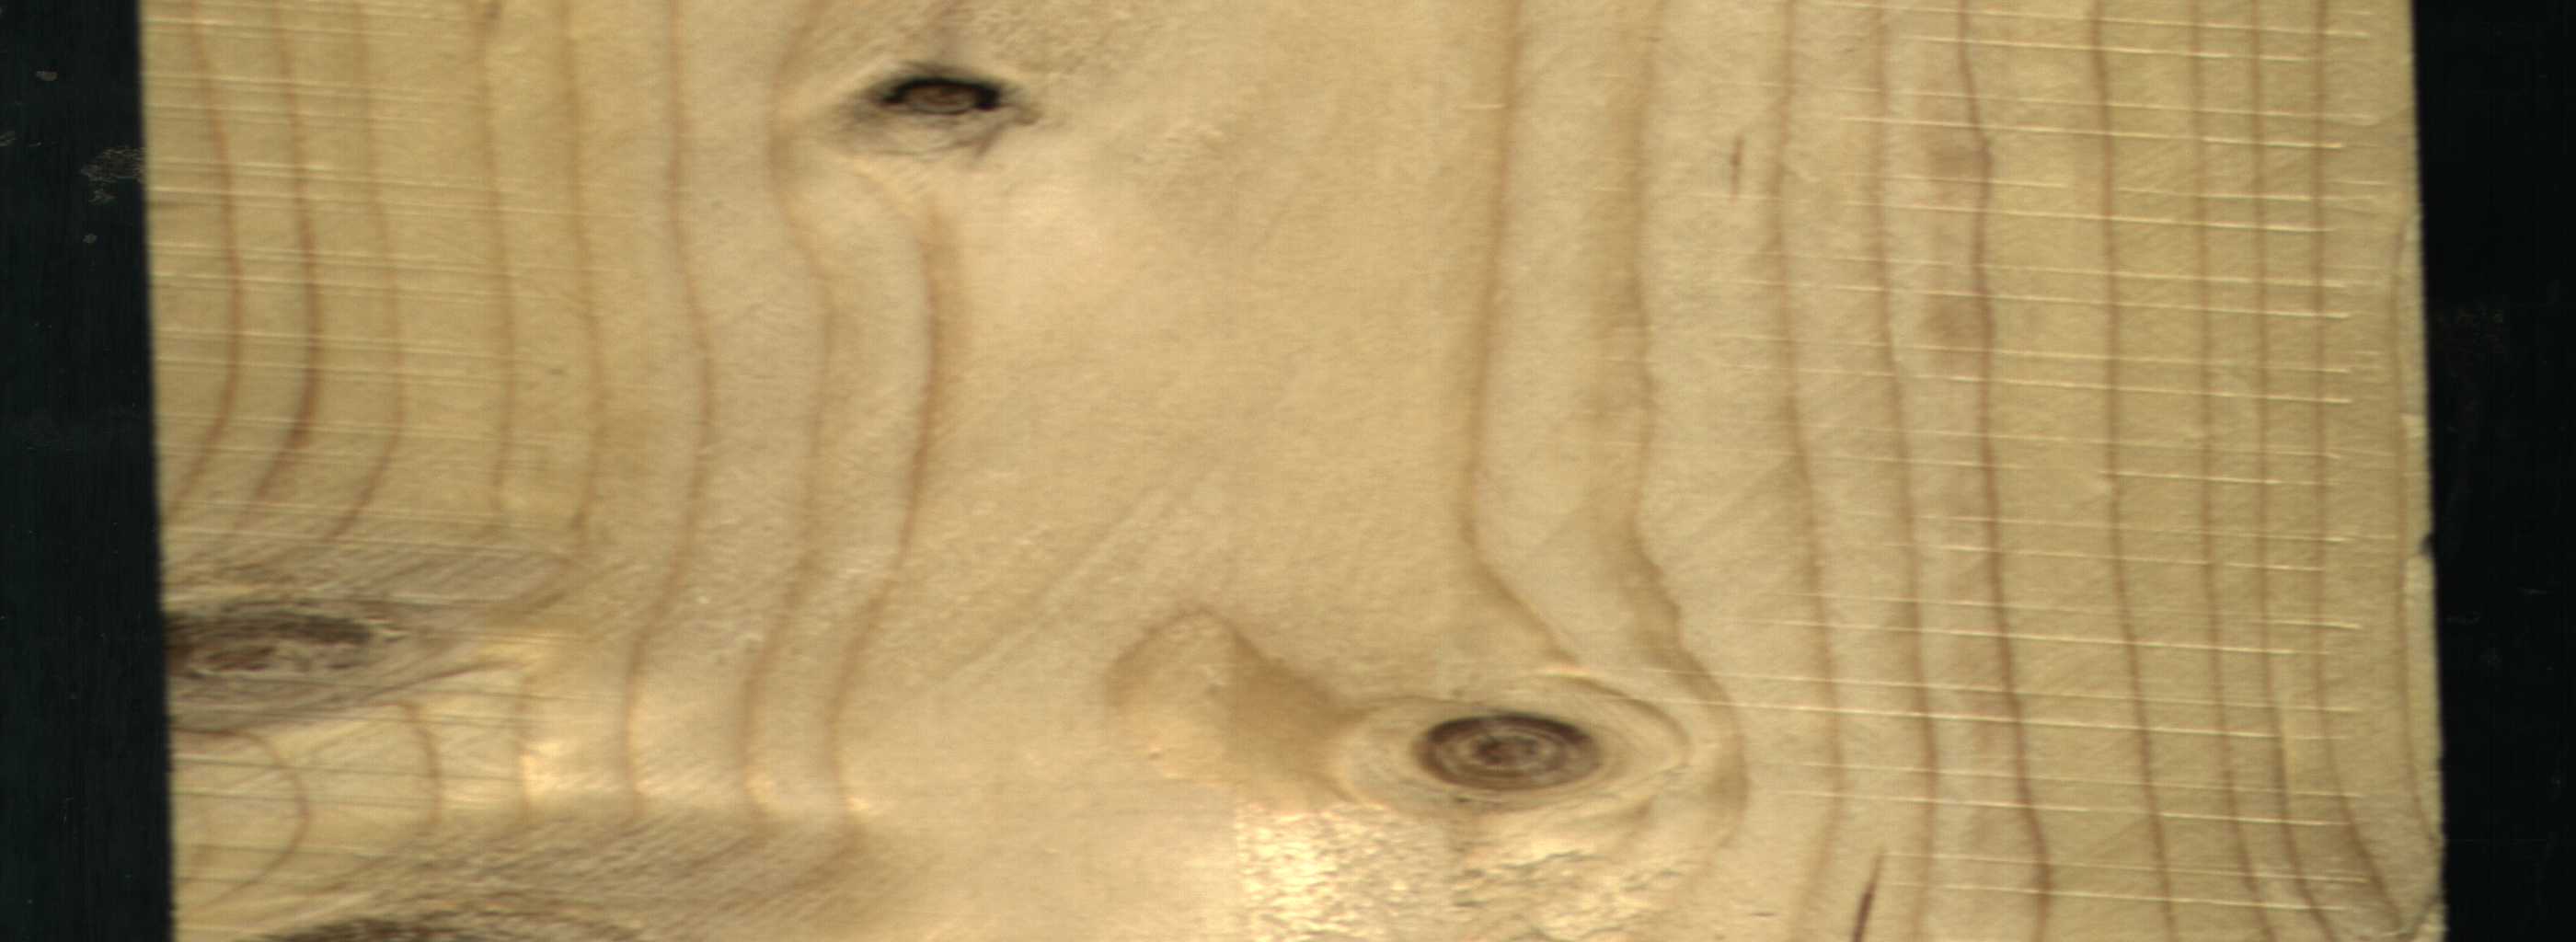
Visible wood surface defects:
resin
Dead_Knot
Dead_Knot
Live_Knot
Live_Knot